Question: The purple line is the center

I want to center text of multiple labels into one, as shown in image. The purple line is "The center".
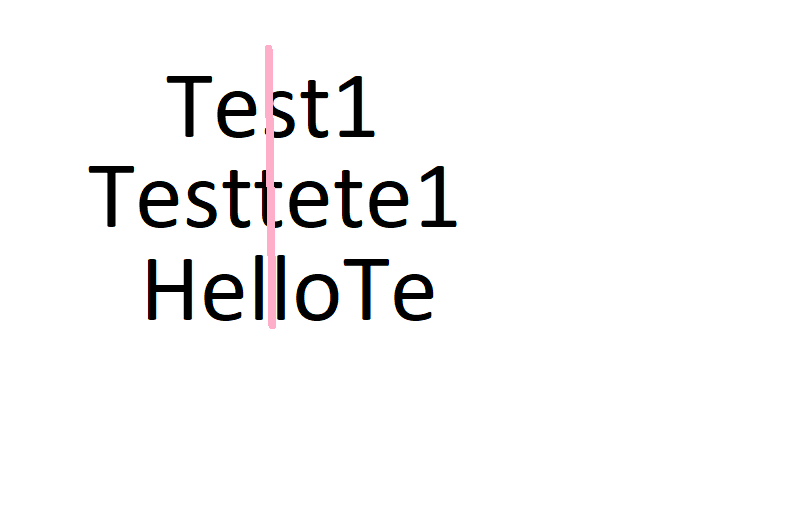
Answer: You could use a StackPanel with a vertical orientation and then horizontally center all of the child content:
'''
<StackPanel Orientation="Vertical" HorizontalAlignment="Center">
<Label HorizontalContentAlignment="Center">Test</Label>
<Label HorizontalContentAlignment="Center">Testtete1</Label>
<Label HorizontalContentAlignment="Center">HelloTe</Label>
</StackPanel>
'''